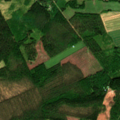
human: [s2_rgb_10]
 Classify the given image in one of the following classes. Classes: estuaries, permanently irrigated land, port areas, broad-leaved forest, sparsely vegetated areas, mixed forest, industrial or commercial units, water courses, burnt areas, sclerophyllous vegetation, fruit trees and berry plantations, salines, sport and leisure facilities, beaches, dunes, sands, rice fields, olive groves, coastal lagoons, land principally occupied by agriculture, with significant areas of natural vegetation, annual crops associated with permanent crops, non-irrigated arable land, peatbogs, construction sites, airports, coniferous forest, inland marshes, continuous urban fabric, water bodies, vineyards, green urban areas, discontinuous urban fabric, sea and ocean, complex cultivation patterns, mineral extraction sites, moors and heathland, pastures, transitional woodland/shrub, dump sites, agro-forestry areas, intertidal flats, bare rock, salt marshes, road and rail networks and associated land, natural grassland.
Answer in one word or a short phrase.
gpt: non-irrigated arable land, coniferous forest, mixed forest